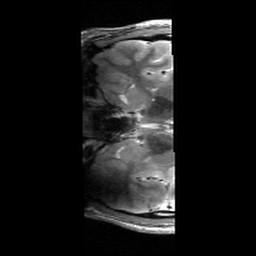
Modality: T2w
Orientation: coronal
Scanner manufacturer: siemens
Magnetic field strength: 6.98 T
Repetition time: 5.65 s
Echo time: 0.044 s